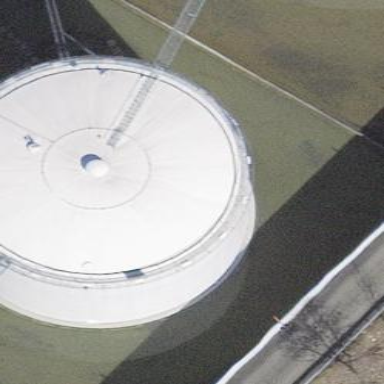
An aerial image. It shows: Storage tank with man-made structure.